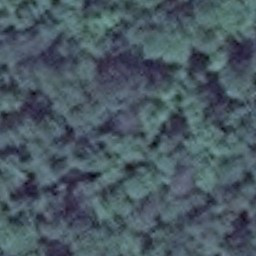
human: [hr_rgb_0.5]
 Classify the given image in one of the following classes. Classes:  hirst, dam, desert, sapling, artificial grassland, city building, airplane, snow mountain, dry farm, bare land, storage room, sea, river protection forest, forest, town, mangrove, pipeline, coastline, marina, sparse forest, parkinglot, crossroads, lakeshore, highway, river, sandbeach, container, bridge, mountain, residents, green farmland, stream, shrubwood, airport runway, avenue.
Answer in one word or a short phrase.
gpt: forest